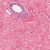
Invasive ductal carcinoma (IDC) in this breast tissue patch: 0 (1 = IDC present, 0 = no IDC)